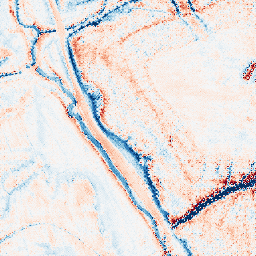
Category: edge_preserving
Decomposition family: bilateral
Decomposition parameters: d: 21
sigma_color: 150
sigma_space: 150
Upsampling method: regularized
Upsampling parameters: scale: 2
lambda_reg: 0.1
Upsampling scale: 2